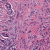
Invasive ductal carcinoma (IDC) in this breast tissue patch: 1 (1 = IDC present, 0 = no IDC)